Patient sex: M
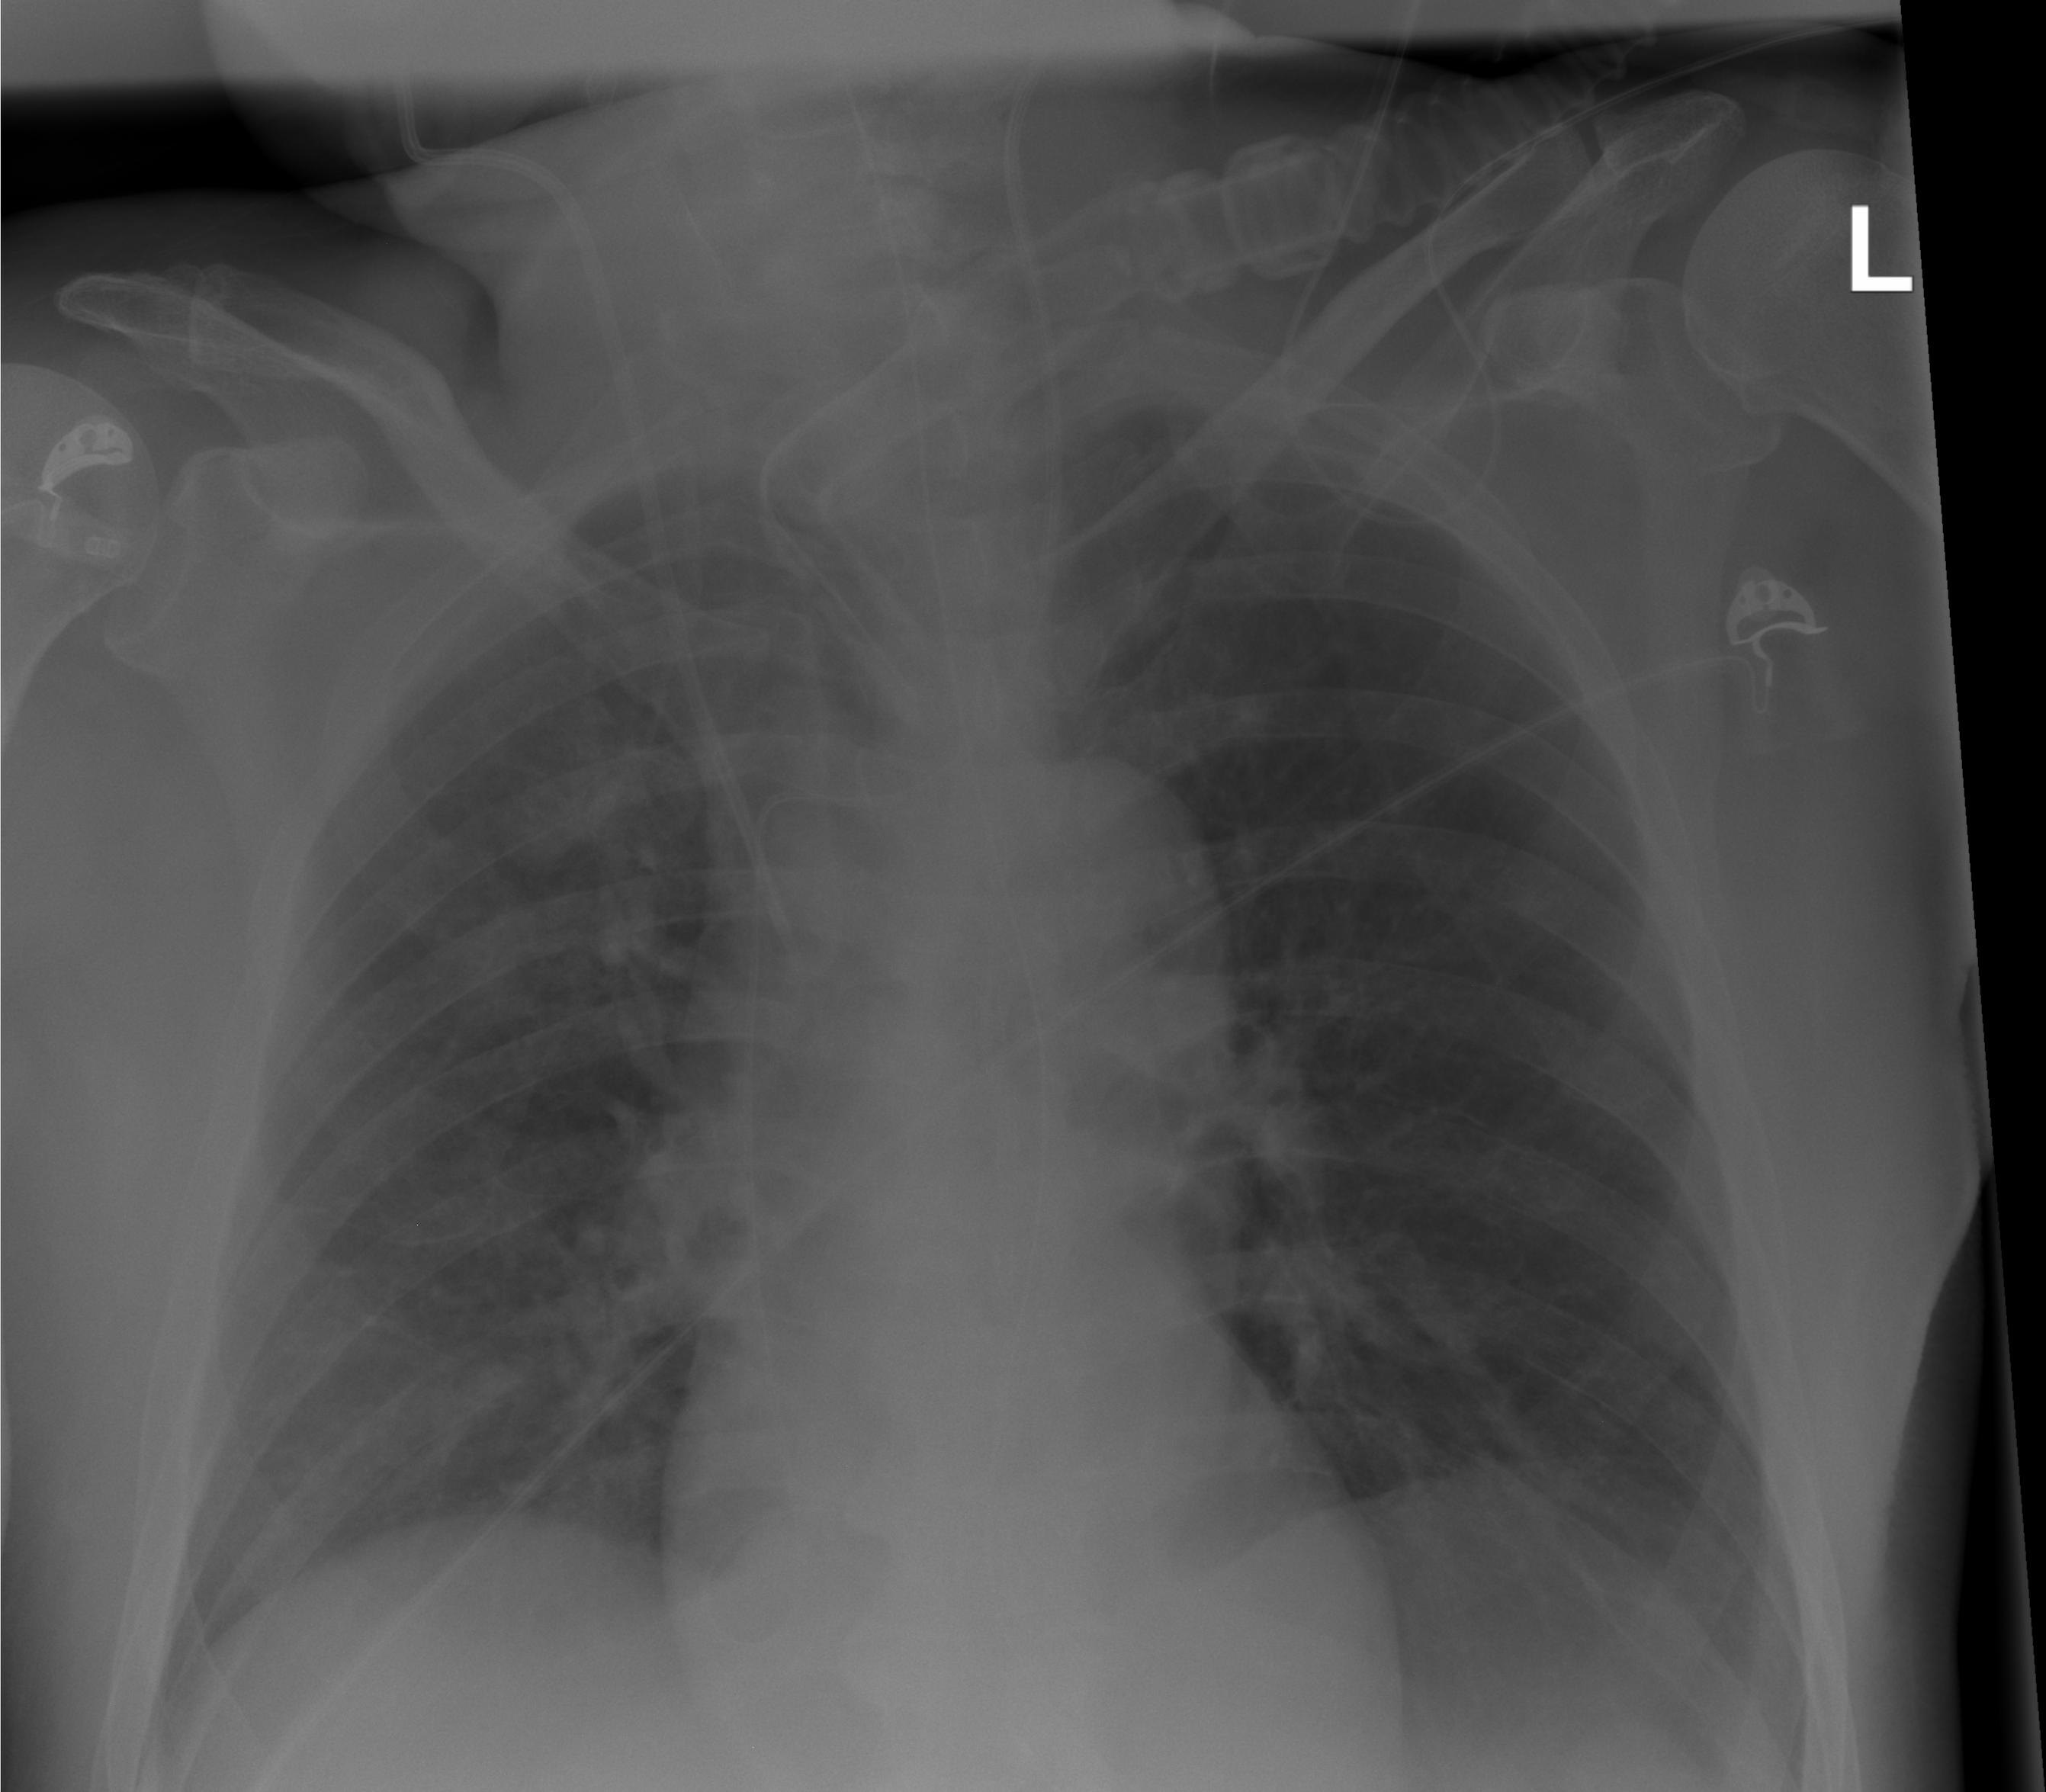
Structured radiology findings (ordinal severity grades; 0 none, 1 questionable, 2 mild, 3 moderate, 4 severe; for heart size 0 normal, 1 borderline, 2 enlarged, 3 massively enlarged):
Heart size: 0
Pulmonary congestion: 0
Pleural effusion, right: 0
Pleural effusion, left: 0
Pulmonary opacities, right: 2
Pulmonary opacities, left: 0
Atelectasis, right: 2
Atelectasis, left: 0